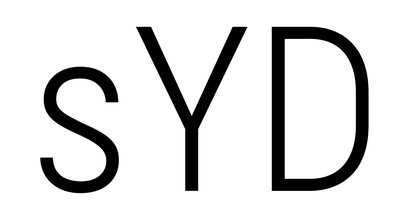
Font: Roboto_Condensed_Light